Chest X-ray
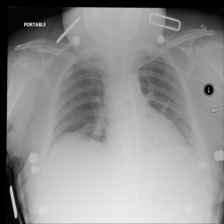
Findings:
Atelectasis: positive
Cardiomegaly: negative
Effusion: negative
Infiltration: negative
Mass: negative
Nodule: negative
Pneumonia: negative
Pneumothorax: negative
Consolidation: negative
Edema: negative
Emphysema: negative
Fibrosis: negative
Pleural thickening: negative
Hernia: negative